Interaction volume radius: 10 \u00c5
Interaction volume height: 25 \u00c5
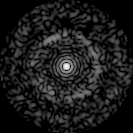
Disorder parameter: 0.8418